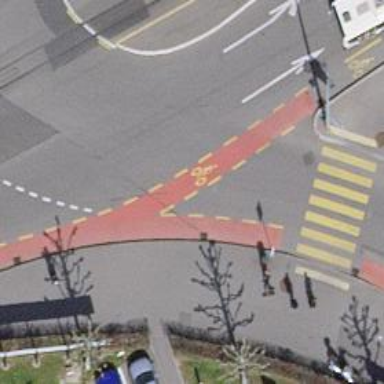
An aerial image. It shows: Road with traffic signals.